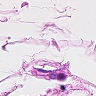
Metastatic tissue present: no